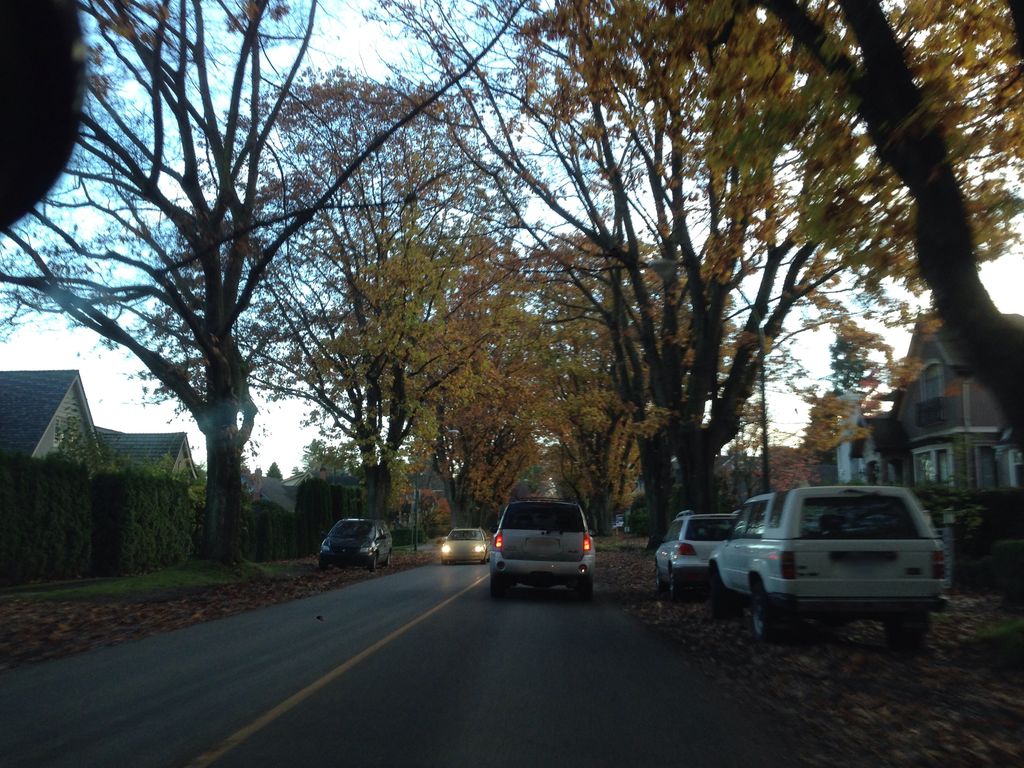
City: vancouver